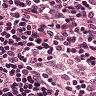
Metastatic tissue present: no